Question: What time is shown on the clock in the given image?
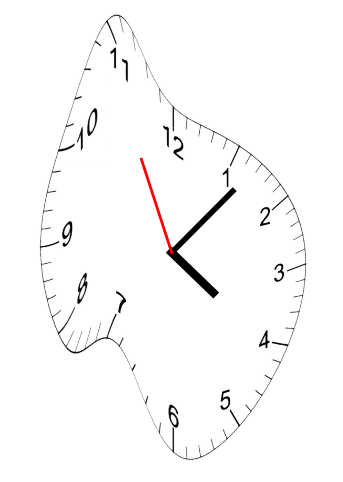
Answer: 04:06:55